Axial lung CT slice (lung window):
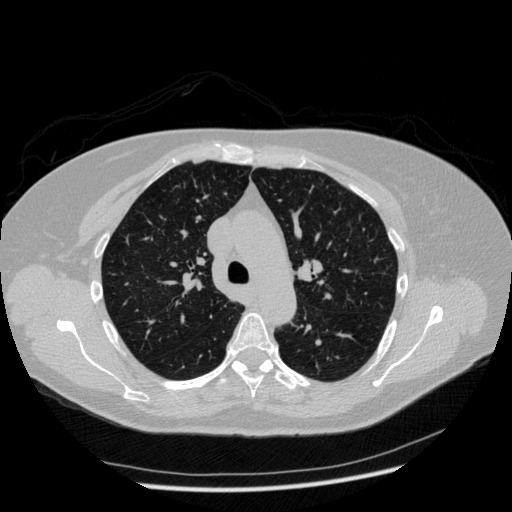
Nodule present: no